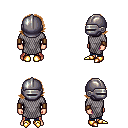
a pixel art fantasy rpg character, male body template, human, light skin, chain mail, magenta pants, brown swoop hairstyle, metal helm, leather bracers, gold boots, four views (front, back, left, right), 2x2 character sprite sheet, small pixel art, hard edges, no anti-aliasing